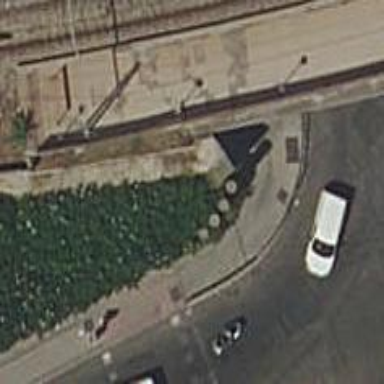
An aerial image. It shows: Footway surfaced with paving stones.